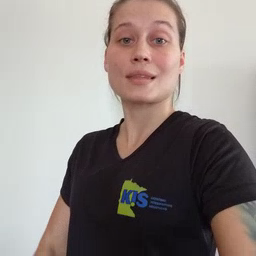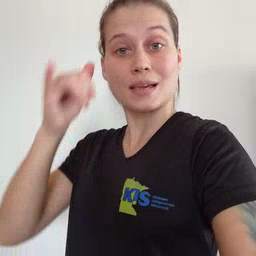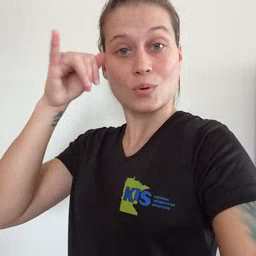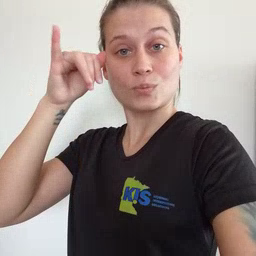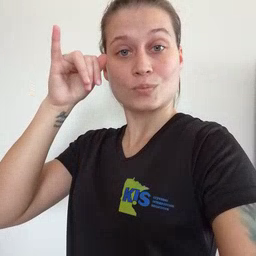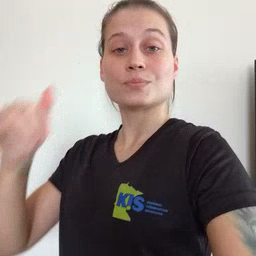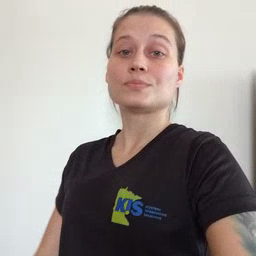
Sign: cow